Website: crate-barrel
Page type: newsletter-management
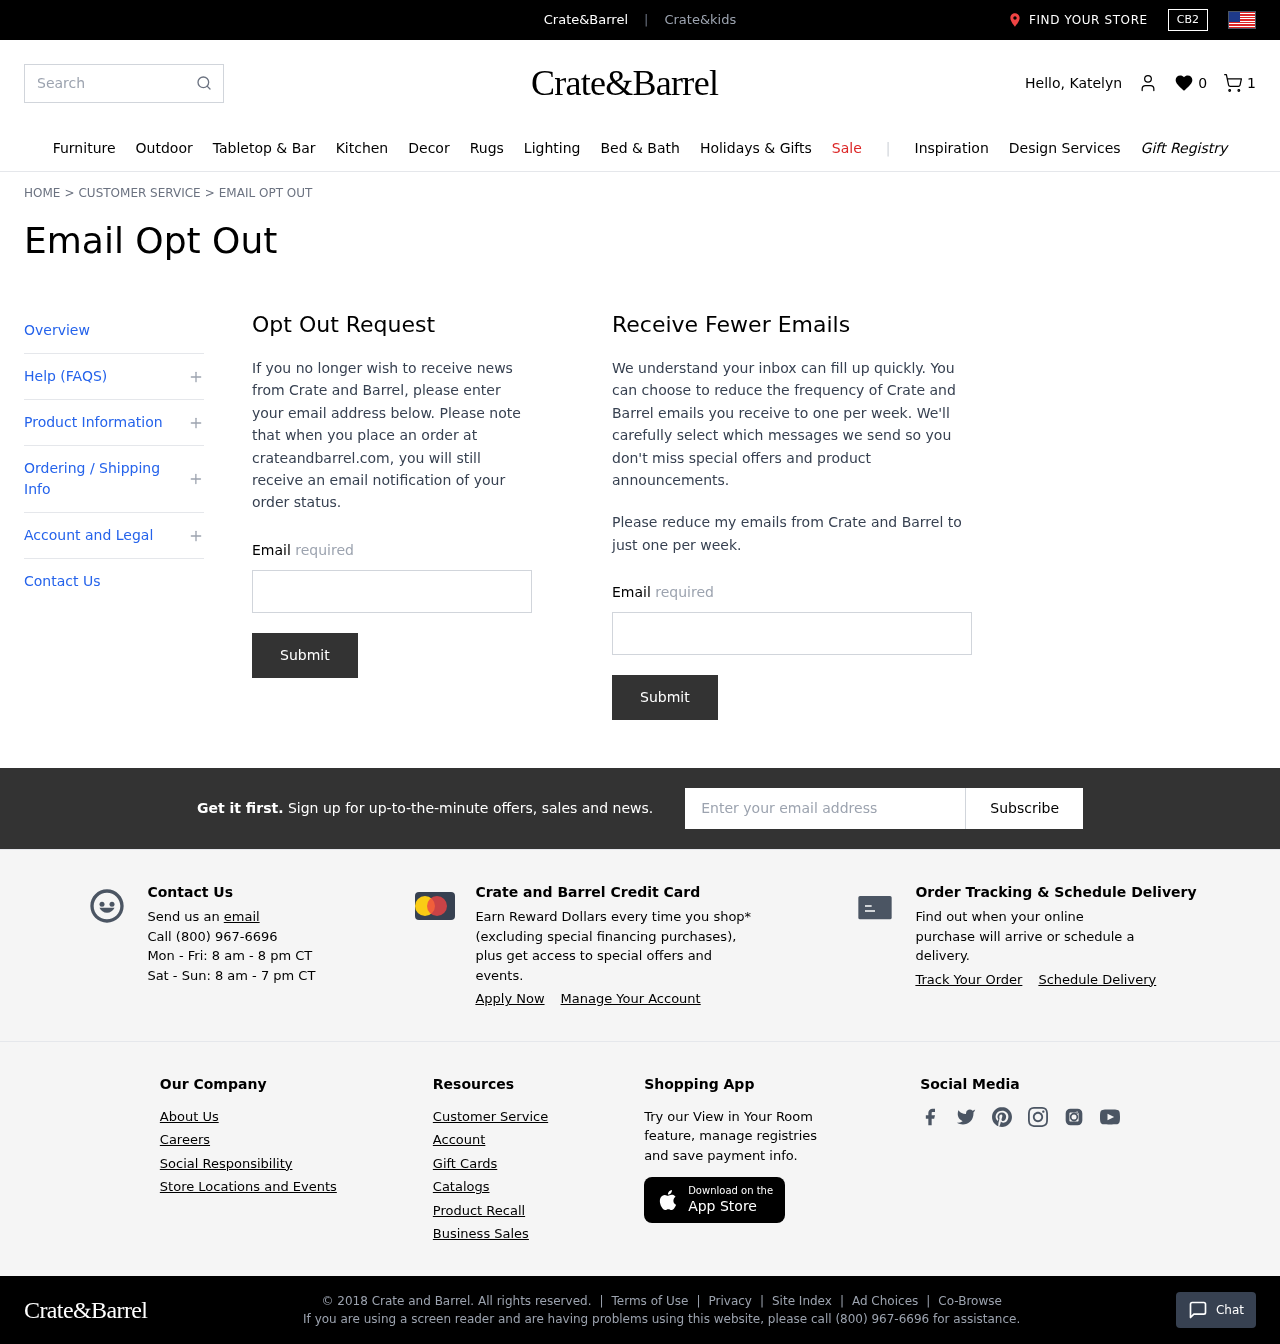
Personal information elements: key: PII_EMAIL
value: katelynmclean@hotmail.com
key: PII_EMAIL2
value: katelynmclean@hotmail.com
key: PII_EMAIL3
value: katelynmclean@hotmail.com
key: PII_FIRSTNAME
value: Katelyn
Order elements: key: ORDER_NUM_ITEMS
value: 1
Search elements: key: HEADER_SEARCH
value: Search
Other elements: key: WISHLIST_COUNT
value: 0